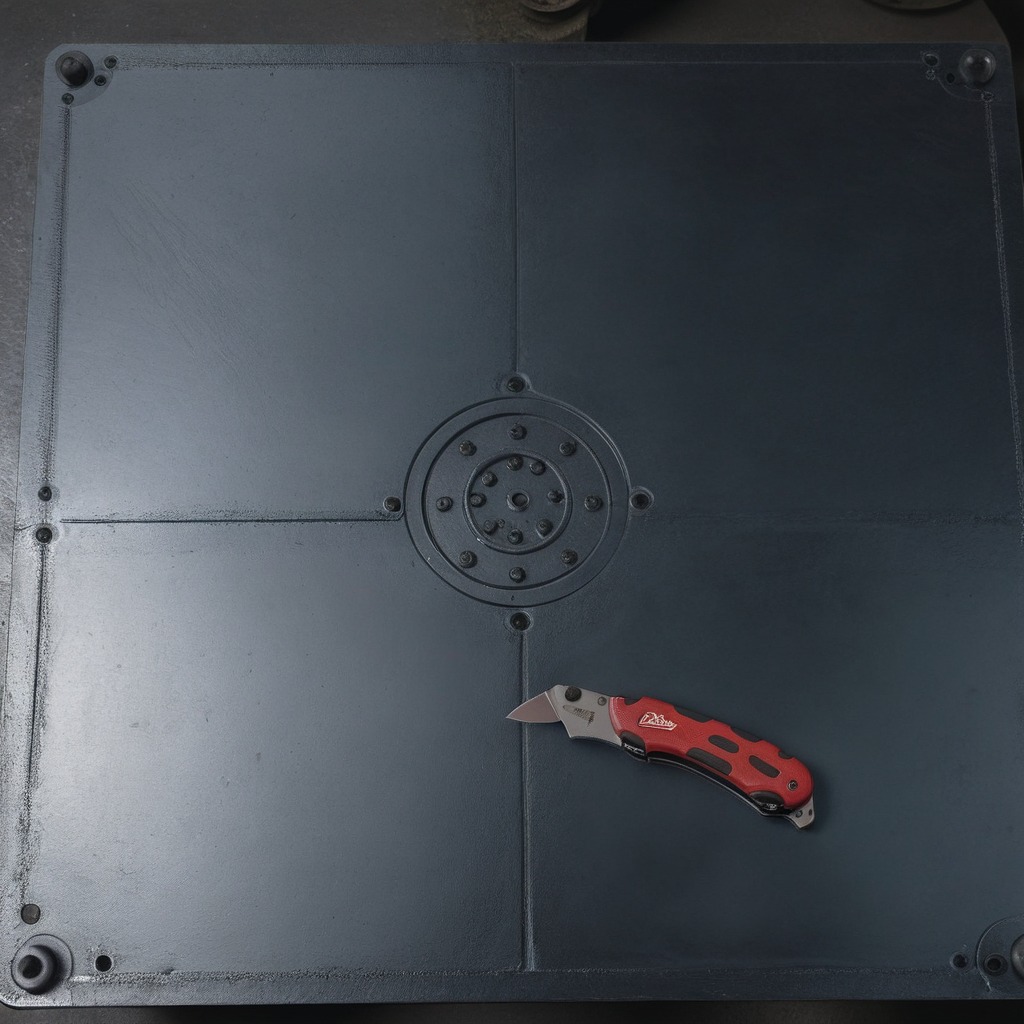
A utility knife is lying on a cold steel table in a mining workshop.